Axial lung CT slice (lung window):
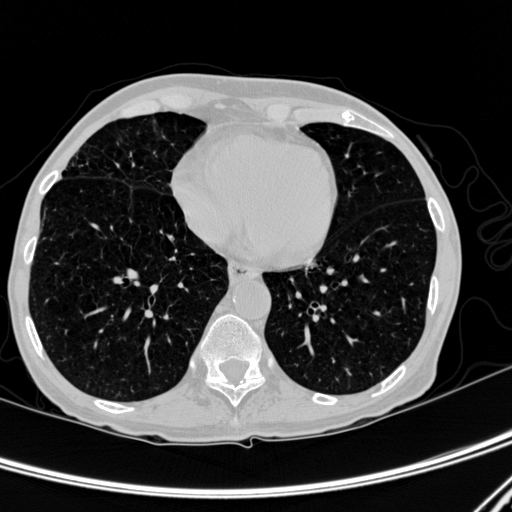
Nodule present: no